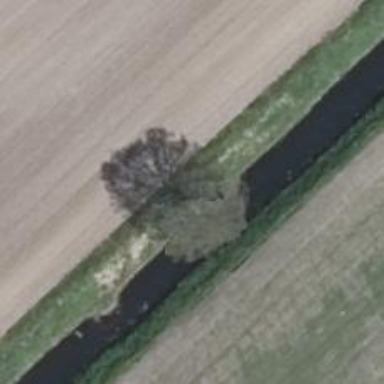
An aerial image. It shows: Deciduous tree with broadleaved leaves.